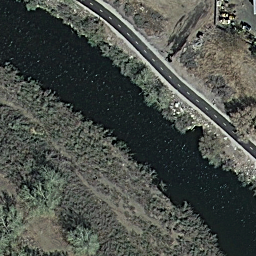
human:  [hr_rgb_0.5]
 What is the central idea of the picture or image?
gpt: river